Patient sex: M
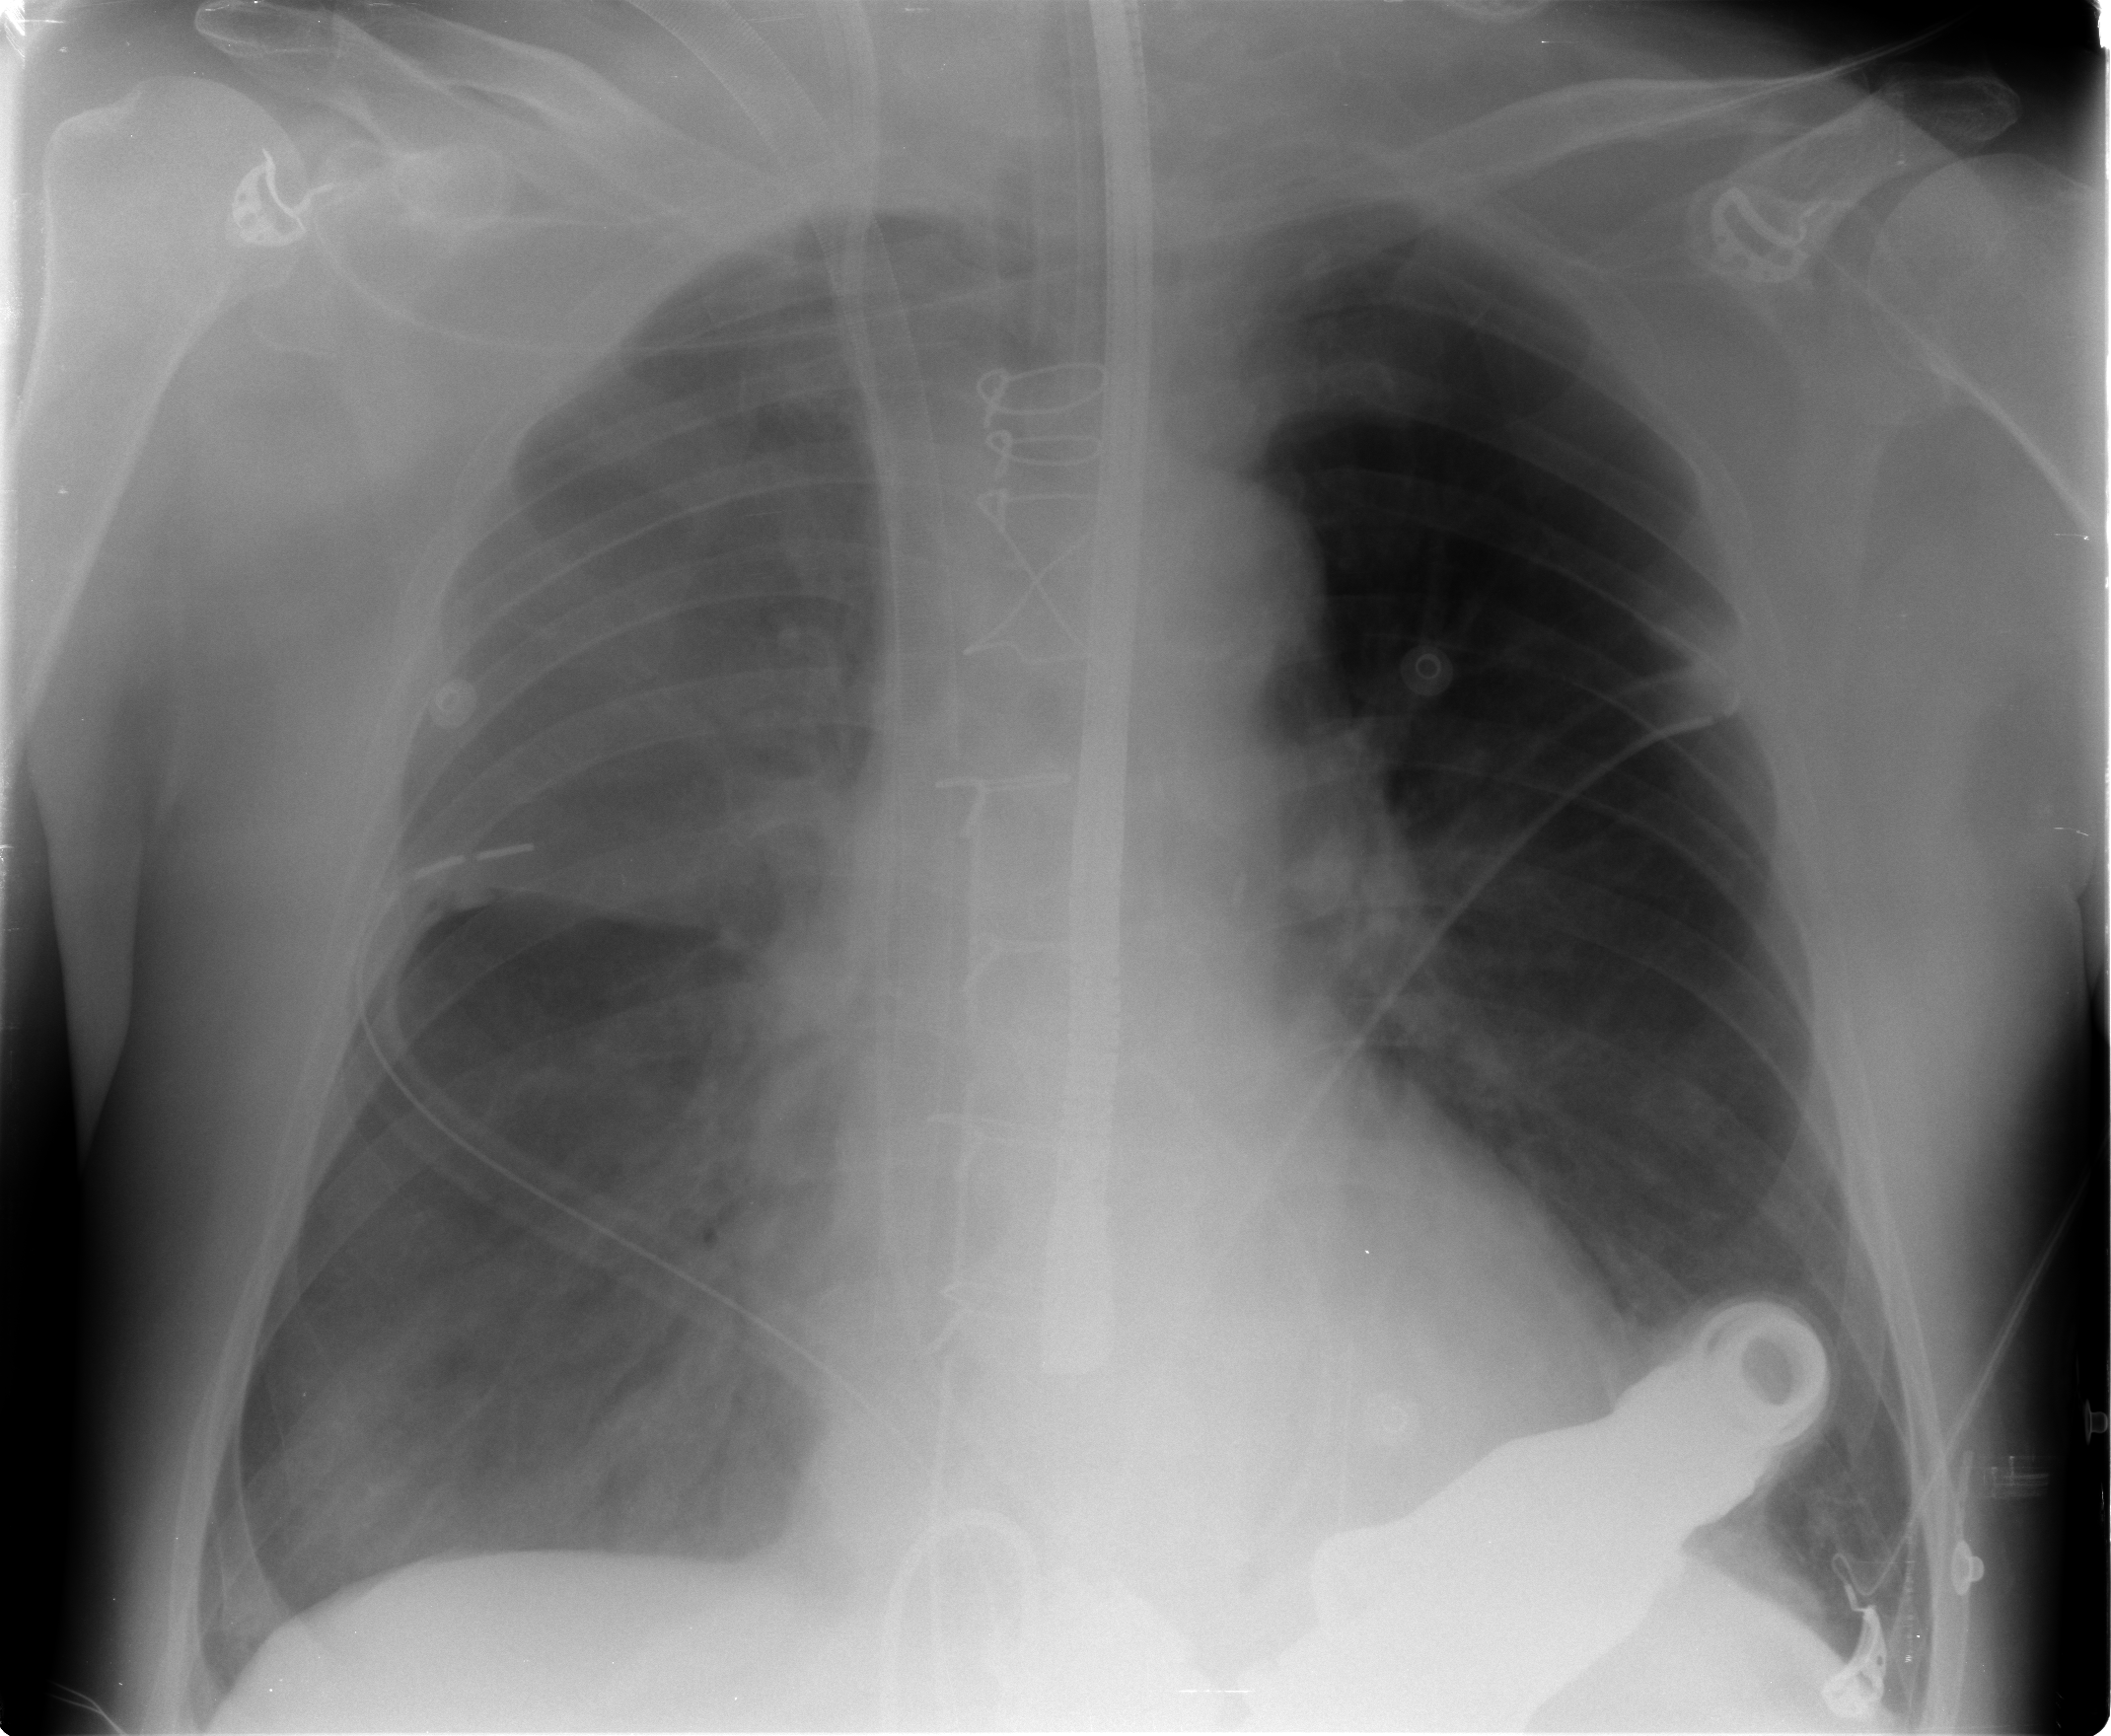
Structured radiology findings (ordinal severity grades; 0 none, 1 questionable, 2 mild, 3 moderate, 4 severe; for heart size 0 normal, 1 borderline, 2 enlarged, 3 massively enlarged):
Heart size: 0
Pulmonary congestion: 3
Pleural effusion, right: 2
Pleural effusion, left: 0
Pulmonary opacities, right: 3
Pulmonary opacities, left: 1
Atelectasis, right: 3
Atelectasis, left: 2